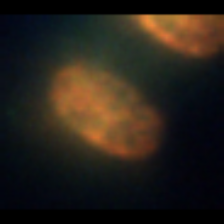
Taxon: Thalassiosira
Group: Diatoms